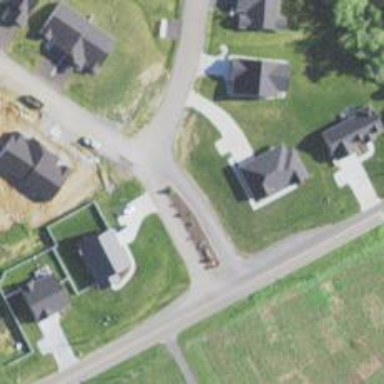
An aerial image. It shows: Residential road.